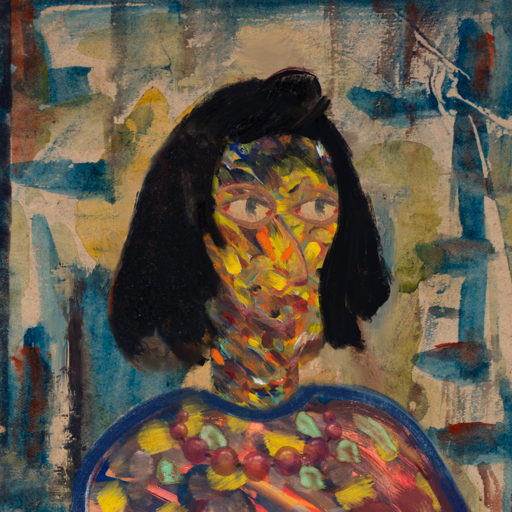
Background: Orphan, Head And Neck Side: An_Impression, Face Side: GypsyMother, Bust: Mother_And_Son_Mother, Hair Side: Mosgoul, Head Accessory: Blank, Second Necklace: Blank, Necklace: Irani_2, Baby: Blank